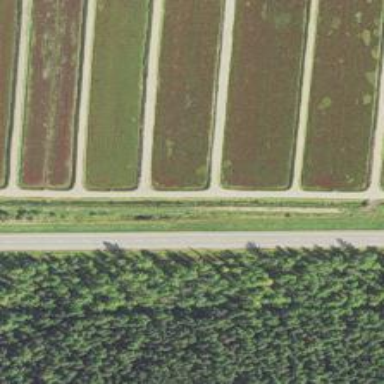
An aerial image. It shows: Track road beside dyke embankment.